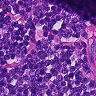
Metastatic tissue present: no